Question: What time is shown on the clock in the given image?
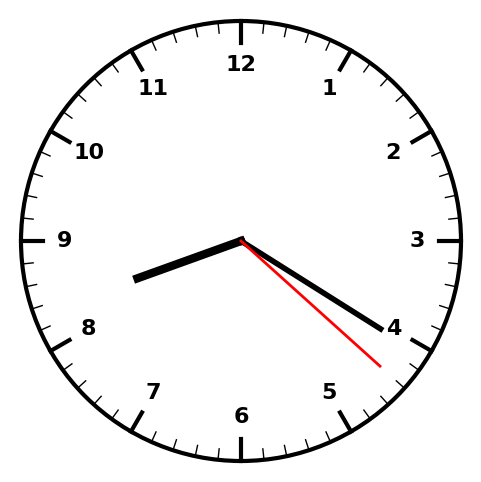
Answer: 08:20:22